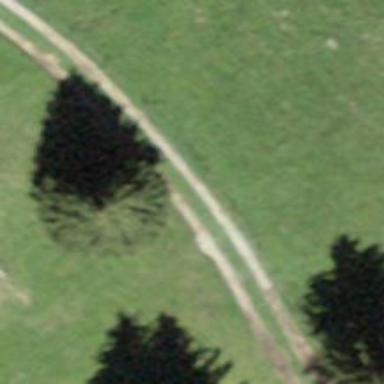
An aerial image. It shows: Track with grade 3 tracktype.